Question: I am looking for a way to place a text as footnote in an indexed object. I couldn't find out which field in the 'CSSearchableItemAttributeSet' it is.
Can anybody, who has experience with this topic, share their experiences?
The footnote in this picture is the URL - I am looking for a way to set this text manually.

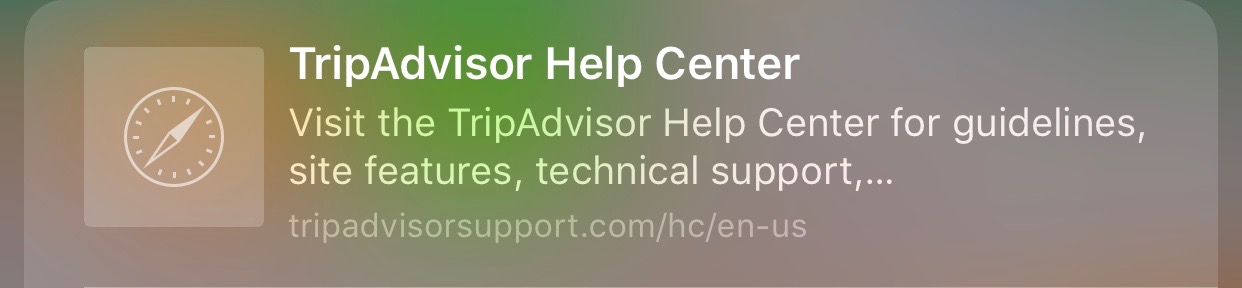
Answer: The footnote for custom in-app search results is the bundle display name of the app and you separately from the display name.
Use the 'contentDescription' property to provide information about the search result.